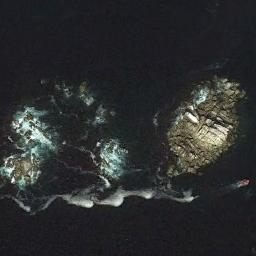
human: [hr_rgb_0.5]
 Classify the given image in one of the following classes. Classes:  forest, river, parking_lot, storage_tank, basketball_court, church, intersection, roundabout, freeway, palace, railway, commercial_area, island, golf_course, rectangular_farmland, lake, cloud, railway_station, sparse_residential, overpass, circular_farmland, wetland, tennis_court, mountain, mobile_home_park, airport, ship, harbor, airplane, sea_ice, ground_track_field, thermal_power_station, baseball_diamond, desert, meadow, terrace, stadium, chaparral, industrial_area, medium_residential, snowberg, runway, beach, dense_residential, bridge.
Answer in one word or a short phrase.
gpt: island